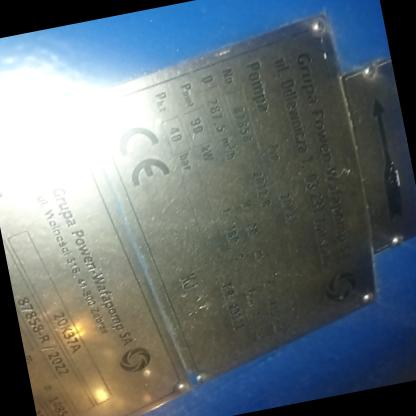
Klasa: tabliczka-znamionowa